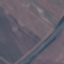
Land use / land cover: Highway